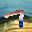
Label: 7